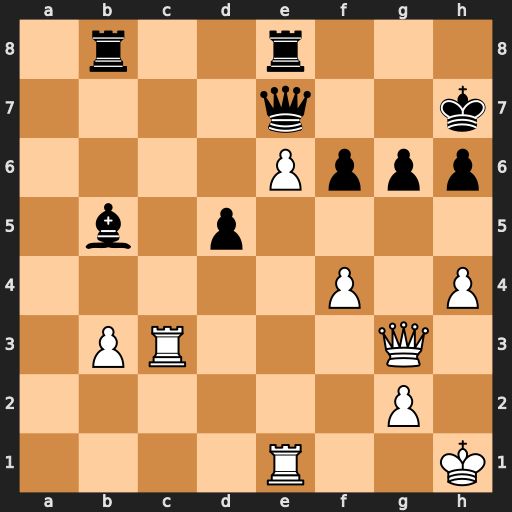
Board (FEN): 1r2r3/4q2k/4Pppp/1b1p4/5P1P/1PR3Q1/6P1/4R2K
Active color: w
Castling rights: -
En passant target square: -
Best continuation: f5 Rbc8 Qxg6+